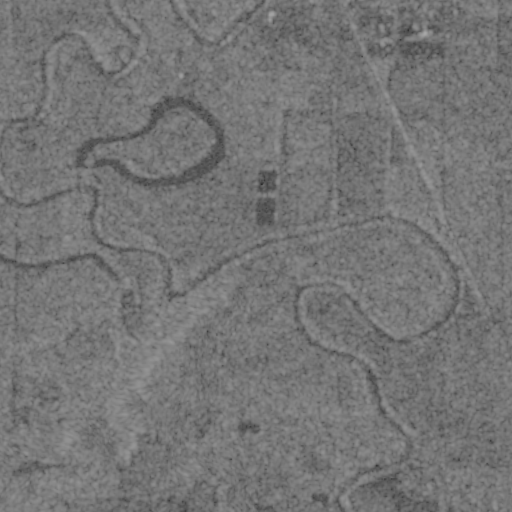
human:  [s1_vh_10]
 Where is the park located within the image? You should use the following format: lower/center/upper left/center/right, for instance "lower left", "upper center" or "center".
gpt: The park is located in the upper center of the image.
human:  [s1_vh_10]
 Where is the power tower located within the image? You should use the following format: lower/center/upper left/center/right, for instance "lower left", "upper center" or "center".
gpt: The power tower is located in the upper of the image.
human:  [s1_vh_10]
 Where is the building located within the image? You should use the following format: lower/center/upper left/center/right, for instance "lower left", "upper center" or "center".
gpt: The building is located in the upper center of the image.
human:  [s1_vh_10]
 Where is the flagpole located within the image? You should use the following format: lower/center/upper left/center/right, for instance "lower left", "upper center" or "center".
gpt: The flagpole is located in the upper center of the image.
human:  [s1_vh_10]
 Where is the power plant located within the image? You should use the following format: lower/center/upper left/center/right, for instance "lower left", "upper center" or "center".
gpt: There is no power plant in the image.

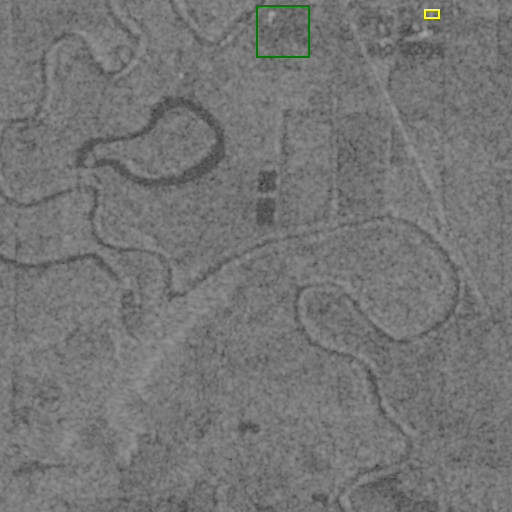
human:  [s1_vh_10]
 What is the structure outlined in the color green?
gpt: The structure outlined in green is a park.
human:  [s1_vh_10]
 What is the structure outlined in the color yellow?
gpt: The structure outlined in yellow is a building.
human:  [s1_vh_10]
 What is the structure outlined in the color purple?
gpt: There is no purple outline.